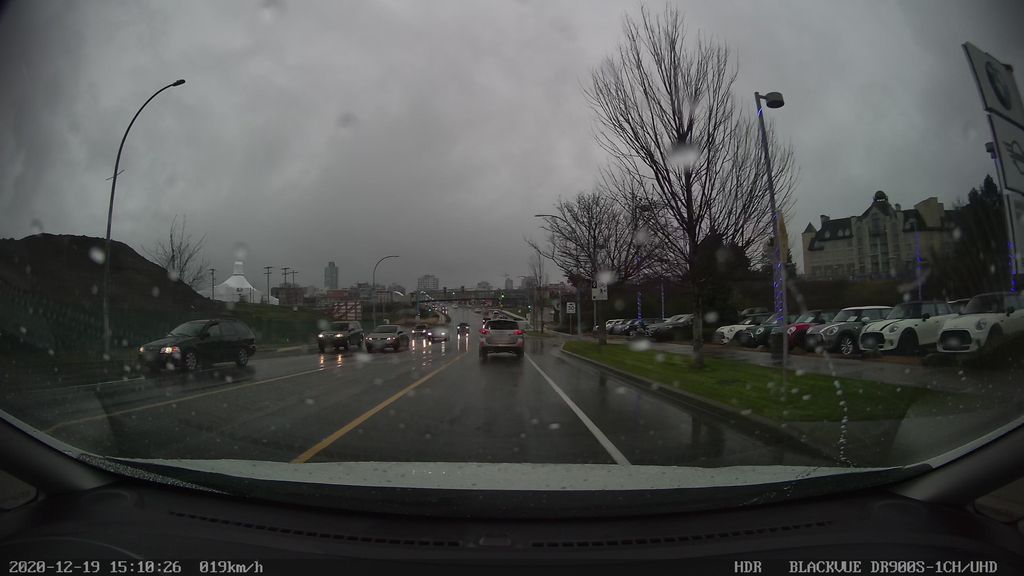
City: victoria